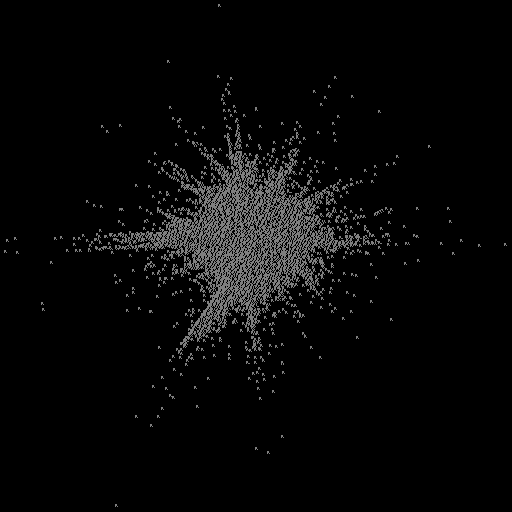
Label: star